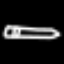
Label: pencil